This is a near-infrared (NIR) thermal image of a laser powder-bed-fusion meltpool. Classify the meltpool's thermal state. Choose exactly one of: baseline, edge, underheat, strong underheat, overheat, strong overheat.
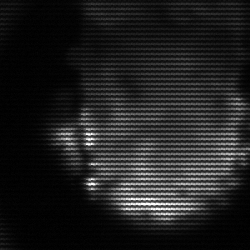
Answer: baseline